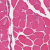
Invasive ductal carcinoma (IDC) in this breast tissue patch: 0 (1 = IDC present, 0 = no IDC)